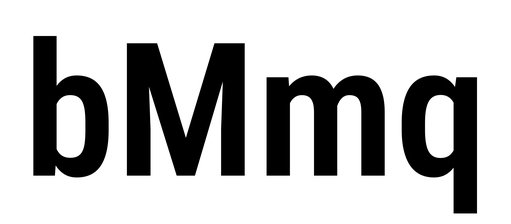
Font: Roboto_Condensed_SemiBold